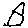
Label: house